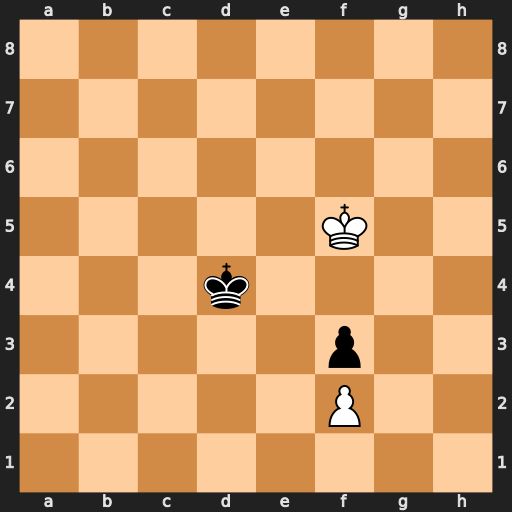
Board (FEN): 8/8/8/5K2/3k4/5p2/5P2/8
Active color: w
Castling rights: -
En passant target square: -
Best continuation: Kf4 Kd5 Kxf3